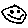
Label: smiley face